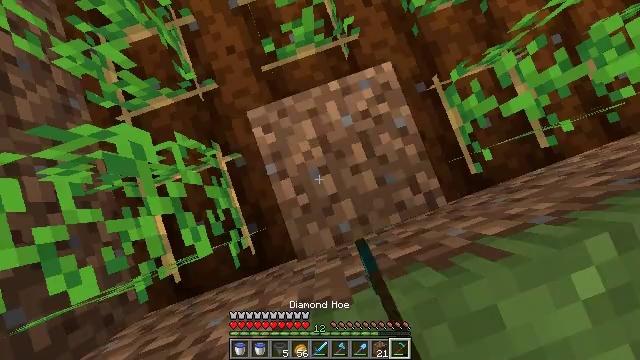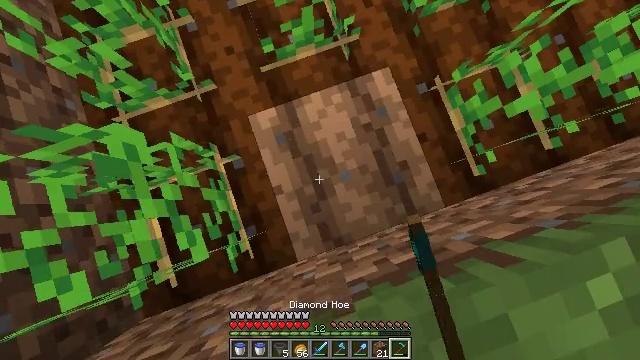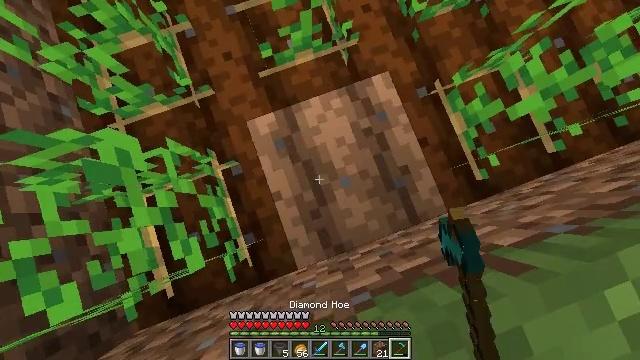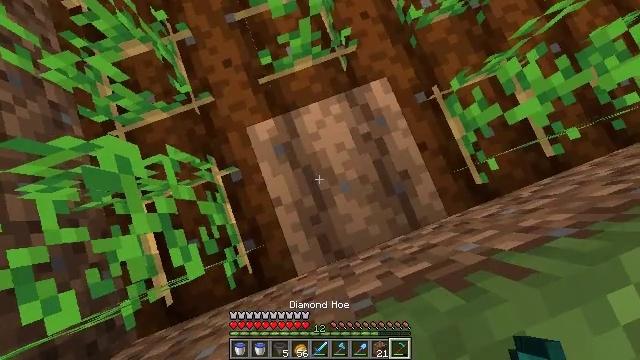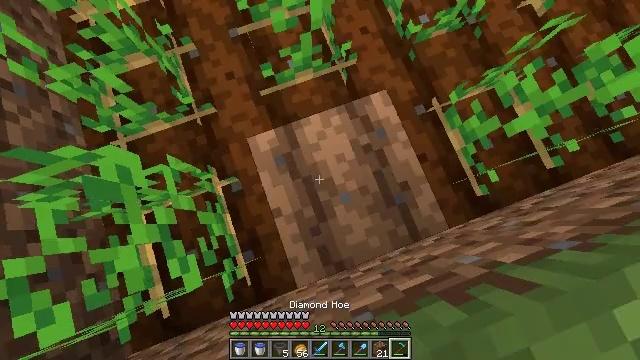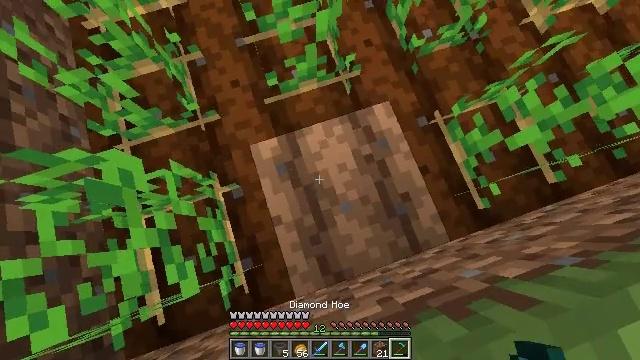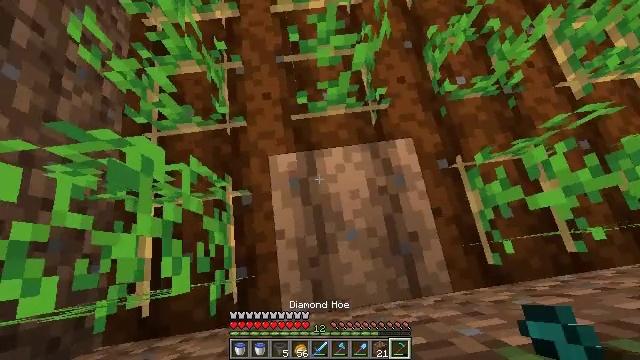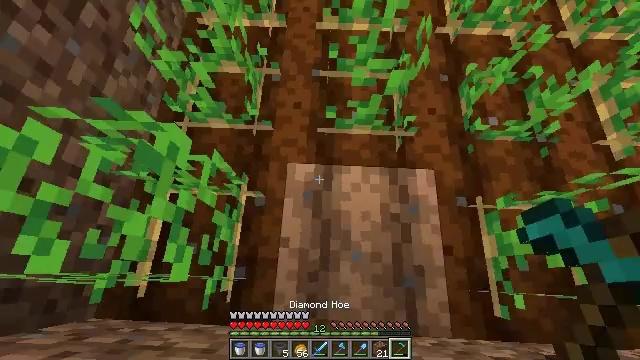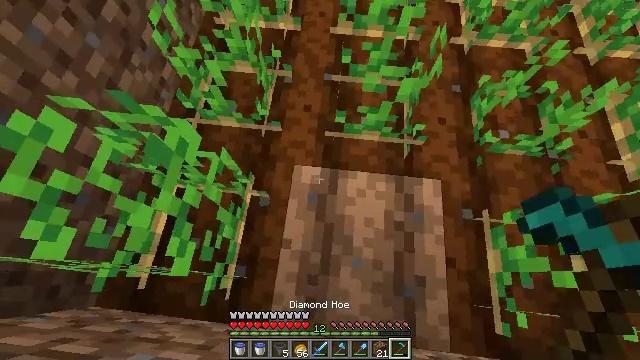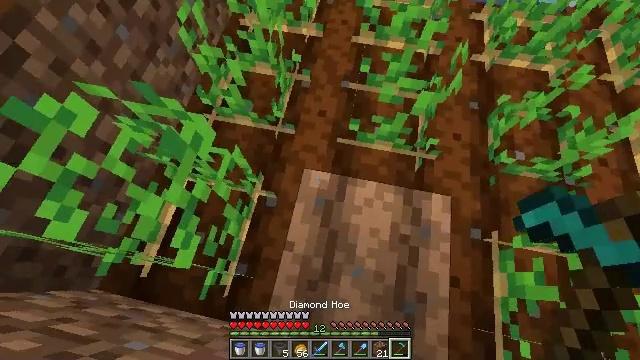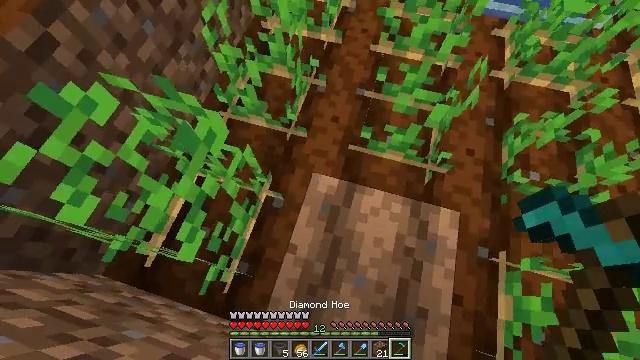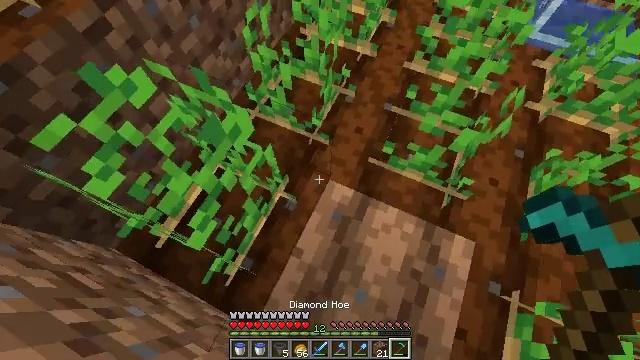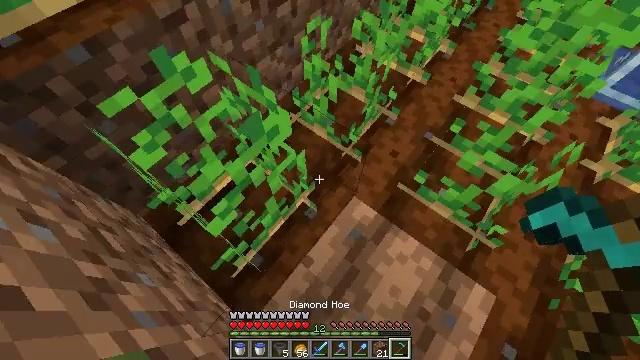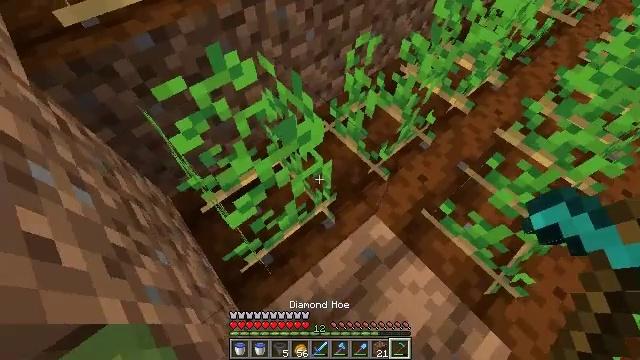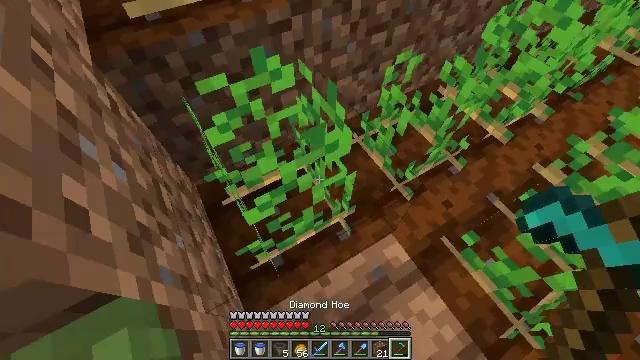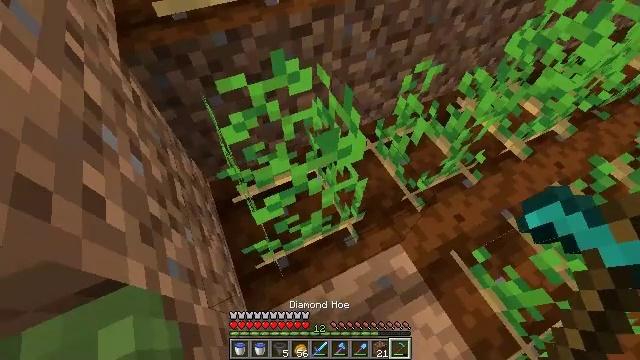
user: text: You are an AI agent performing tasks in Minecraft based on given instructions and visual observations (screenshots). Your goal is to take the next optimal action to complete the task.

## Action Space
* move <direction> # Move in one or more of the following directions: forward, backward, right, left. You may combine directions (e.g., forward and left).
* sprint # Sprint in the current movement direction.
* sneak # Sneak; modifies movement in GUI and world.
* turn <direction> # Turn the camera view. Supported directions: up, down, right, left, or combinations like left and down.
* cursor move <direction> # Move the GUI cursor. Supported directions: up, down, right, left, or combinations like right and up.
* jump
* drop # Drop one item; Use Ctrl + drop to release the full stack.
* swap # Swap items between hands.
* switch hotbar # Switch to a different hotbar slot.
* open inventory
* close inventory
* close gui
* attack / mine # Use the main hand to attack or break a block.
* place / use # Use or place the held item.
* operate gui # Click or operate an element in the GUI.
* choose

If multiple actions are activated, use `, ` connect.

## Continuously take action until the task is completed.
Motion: motion action
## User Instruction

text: Harvest potatoes.
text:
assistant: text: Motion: no_op
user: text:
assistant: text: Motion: turn up
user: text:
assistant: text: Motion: turn up
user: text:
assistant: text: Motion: turn up
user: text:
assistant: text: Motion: turn left and up
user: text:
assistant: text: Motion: turn left and up
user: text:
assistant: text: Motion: turn left and up
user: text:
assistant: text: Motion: turn left
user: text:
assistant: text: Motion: turn left and up
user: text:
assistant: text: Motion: turn left and up
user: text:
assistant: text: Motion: turn left and up
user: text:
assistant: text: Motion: turn left and up
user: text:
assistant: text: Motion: turn left and up
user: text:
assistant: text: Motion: turn left and up
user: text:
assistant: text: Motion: turn left
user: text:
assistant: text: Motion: turn left
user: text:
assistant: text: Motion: no_op
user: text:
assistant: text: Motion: attack / mine
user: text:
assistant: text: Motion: attack / mine
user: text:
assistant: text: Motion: attack / mine
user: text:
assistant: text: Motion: no_op
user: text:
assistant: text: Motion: turn right and up
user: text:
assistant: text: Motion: turn right and up
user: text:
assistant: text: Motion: turn right and up
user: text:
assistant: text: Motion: turn right and up
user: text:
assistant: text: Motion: turn right and up
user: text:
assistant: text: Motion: turn right and up
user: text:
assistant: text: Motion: turn right and up
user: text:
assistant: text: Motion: turn right
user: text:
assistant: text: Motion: no_op